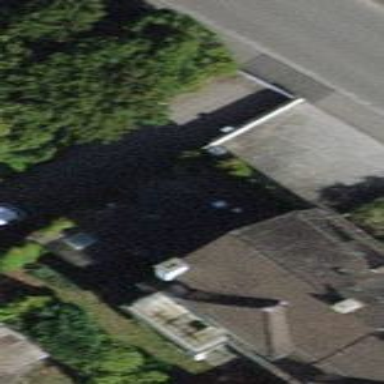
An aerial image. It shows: Garage building.